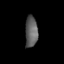
Tissue: lung
Cell type: Epithelial cells
Senescence score: 0.1587
Nuclear area (px): 386
Mean DAPI intensity: 93.617